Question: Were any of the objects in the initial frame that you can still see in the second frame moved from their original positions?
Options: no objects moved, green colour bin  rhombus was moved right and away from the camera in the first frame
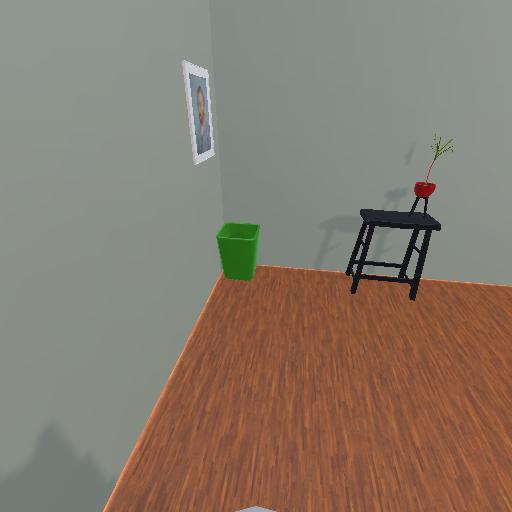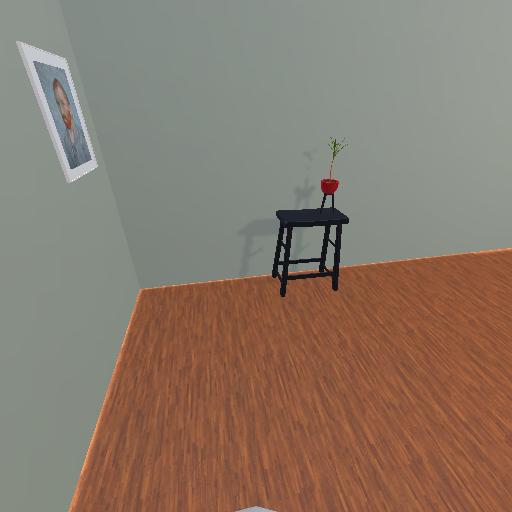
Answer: no objects moved